Question: I have a problem with figuring out how to find a common values in array of objects.
I have a big array of objects and every 2 objects have the same 'transactionHash'. I need to find those objects that have the same values and put them in one array.
'''
[
[{...otherData, transactionHash: 1}, {...otherData, transactionHash: 1}]
[{...otherData, transactionHash: 2}, {...otherData, , transactionHash: 2}]
]
'''
I need it to be returned just like that!
I tried to reduce the array:
'''
return yourData.reduce(function(curr, x) {
(curr[x[key]] = curr[x[key]] || []).push(x);
return curr;
})
'''
And surprisingly I got most of the data back organized but somehow the last object wasn't in the right place but the object with the same 'transactionHash' exists.

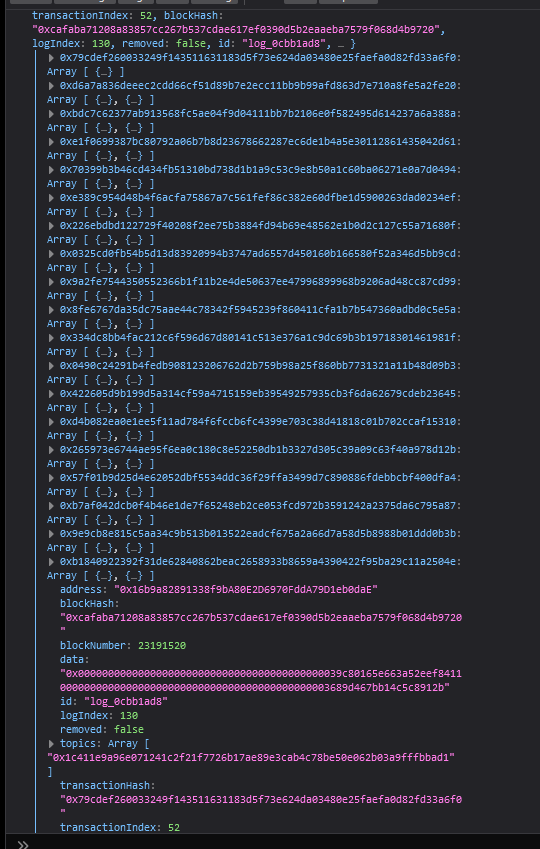
Answer: You forgot to pass an initial value for 'curr' -
'''
return yourData.reduce(function(curr, x) {
(curr[x[key]] = curr[x[key]] || []).push(x);
return curr;
}, {});
'''
If you don't, then the first element of 'yourData' will be used as the initial value.